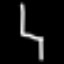
Label: chair